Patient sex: M
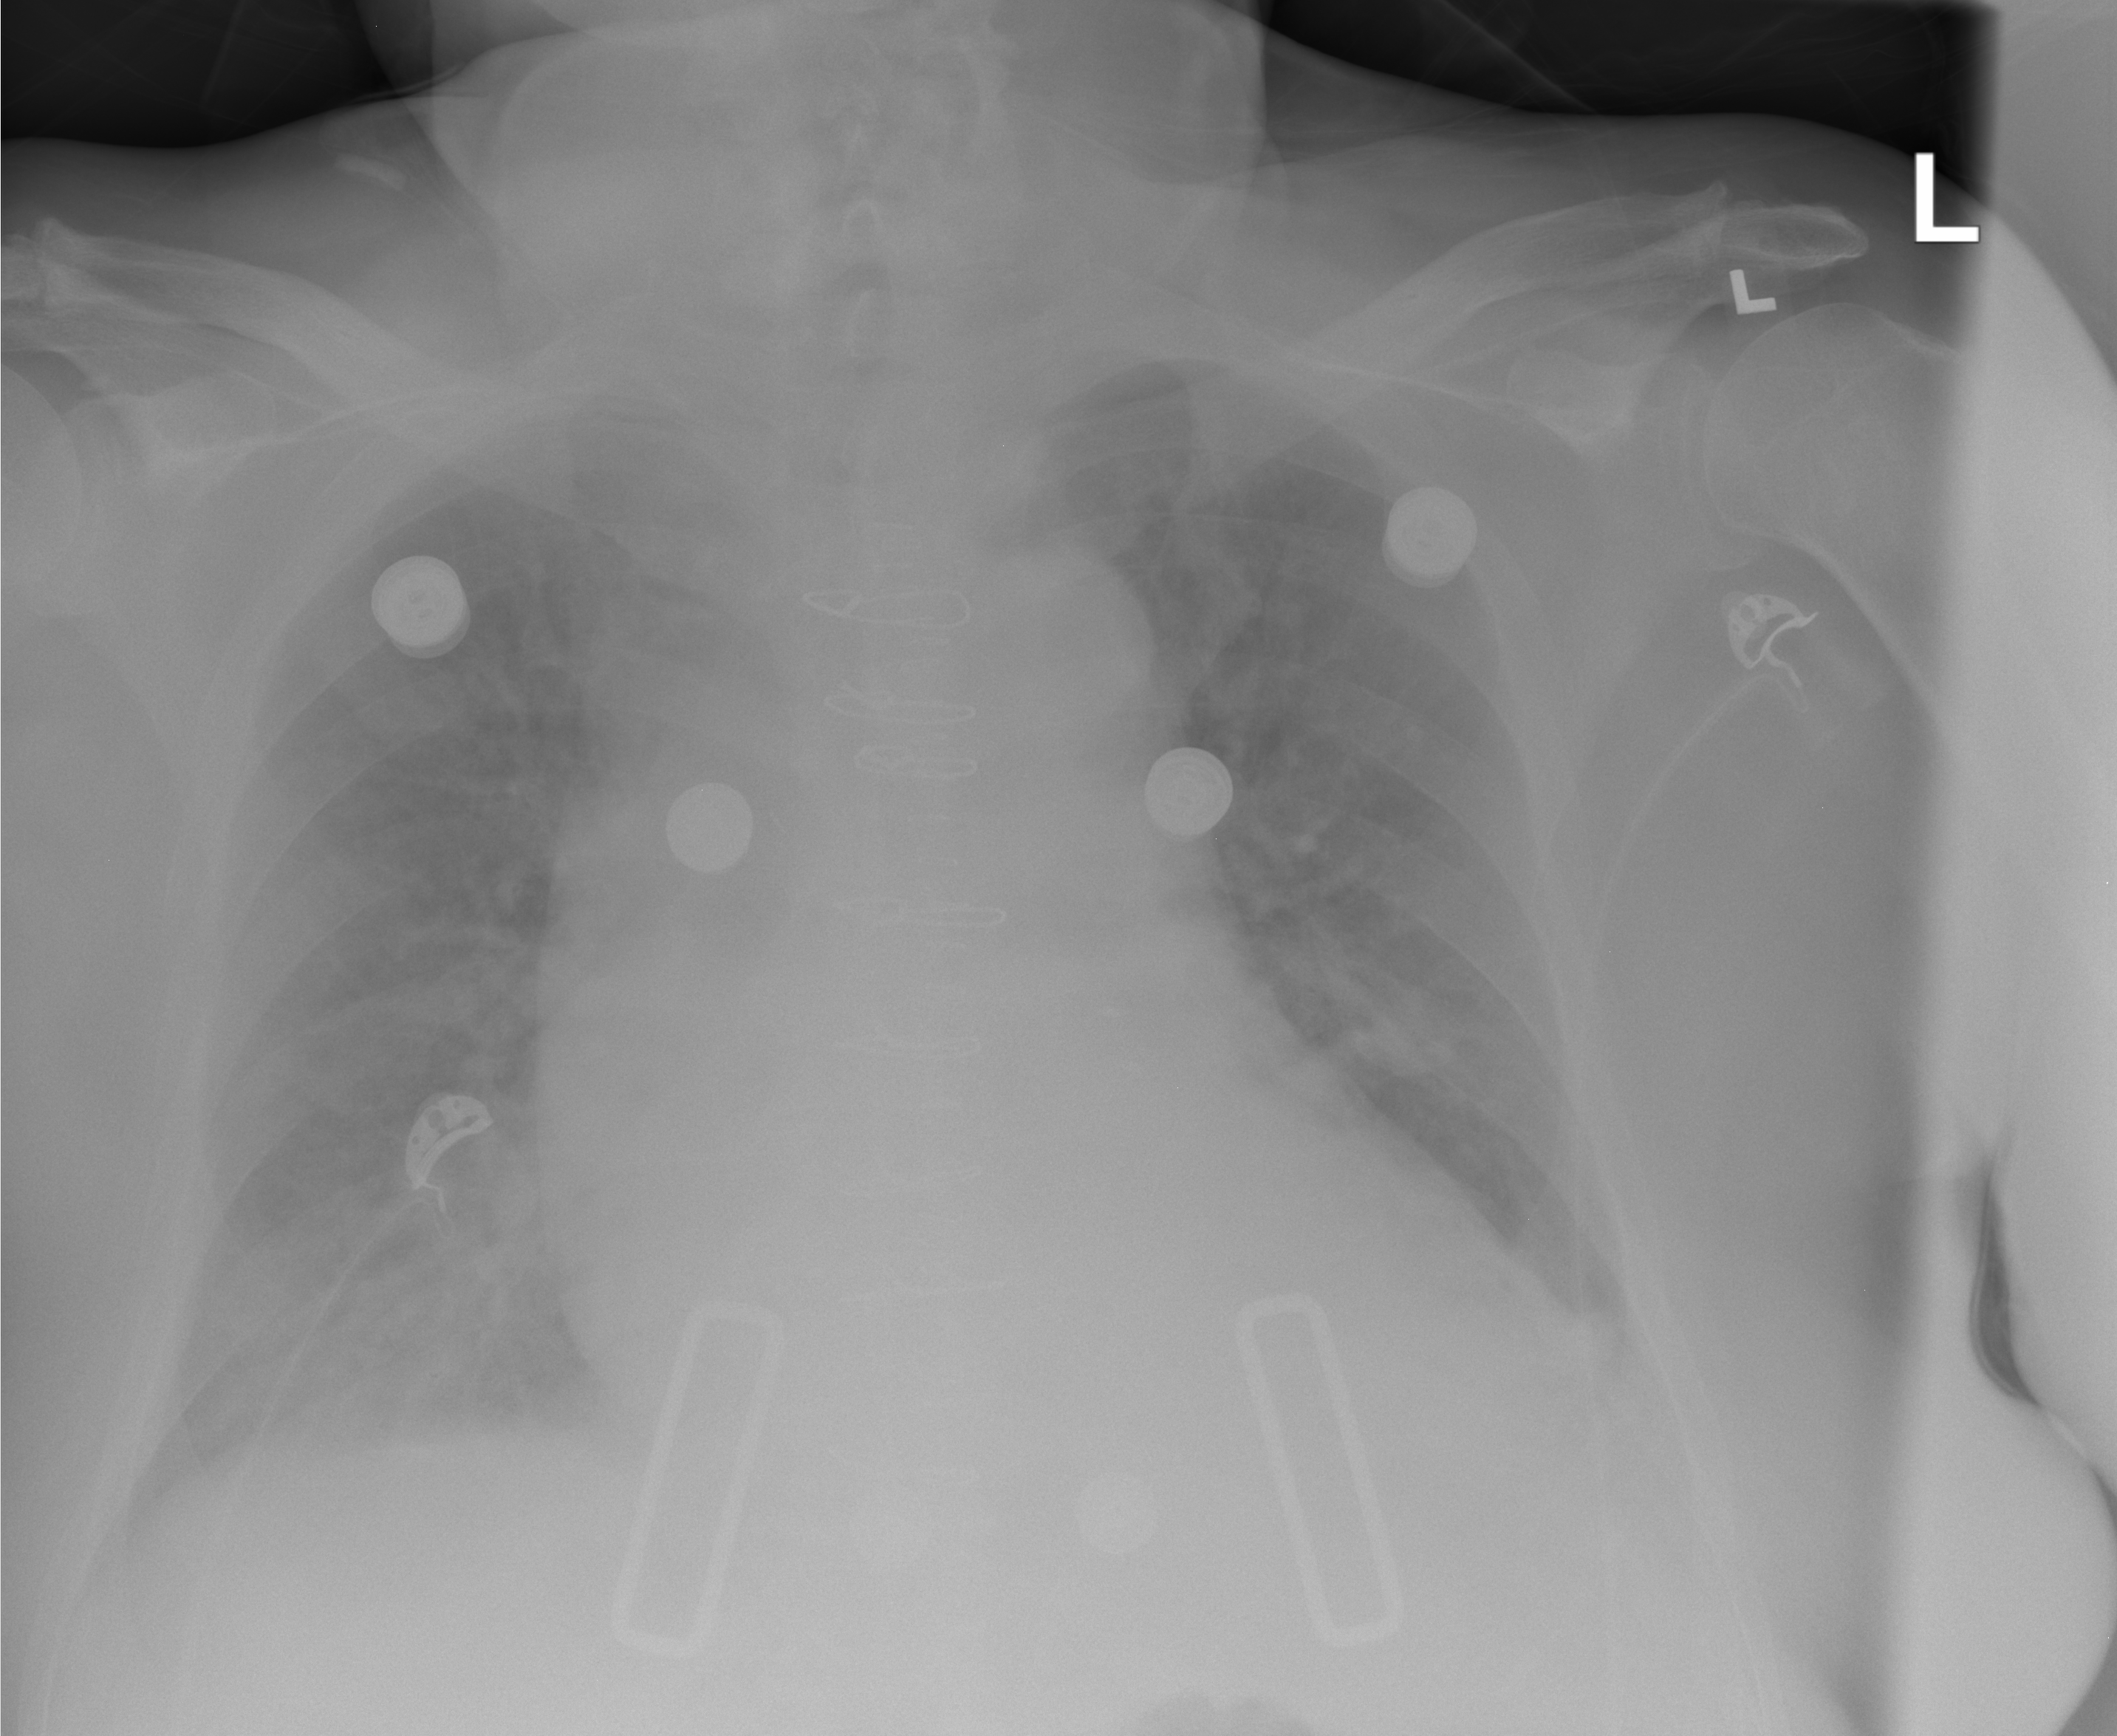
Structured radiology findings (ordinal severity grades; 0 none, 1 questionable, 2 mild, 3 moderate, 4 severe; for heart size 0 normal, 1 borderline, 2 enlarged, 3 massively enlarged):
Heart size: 1
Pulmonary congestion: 2
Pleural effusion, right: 0
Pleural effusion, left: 0
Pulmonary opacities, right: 0
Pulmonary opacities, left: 0
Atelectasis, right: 0
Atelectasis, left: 0